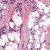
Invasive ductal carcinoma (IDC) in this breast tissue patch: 1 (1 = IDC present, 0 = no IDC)